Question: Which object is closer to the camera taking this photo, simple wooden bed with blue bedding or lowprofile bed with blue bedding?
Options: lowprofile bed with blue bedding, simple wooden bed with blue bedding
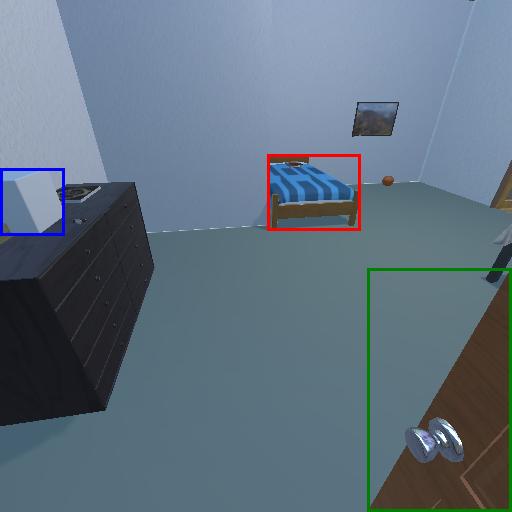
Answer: lowprofile bed with blue bedding